Interaction volume radius: 5 \u00c5
Interaction volume height: 15 \u00c5
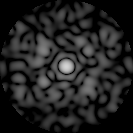
Disorder parameter: 0.7619